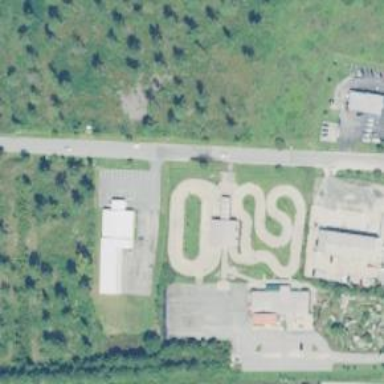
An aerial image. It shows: Motor sport raceway.